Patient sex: M
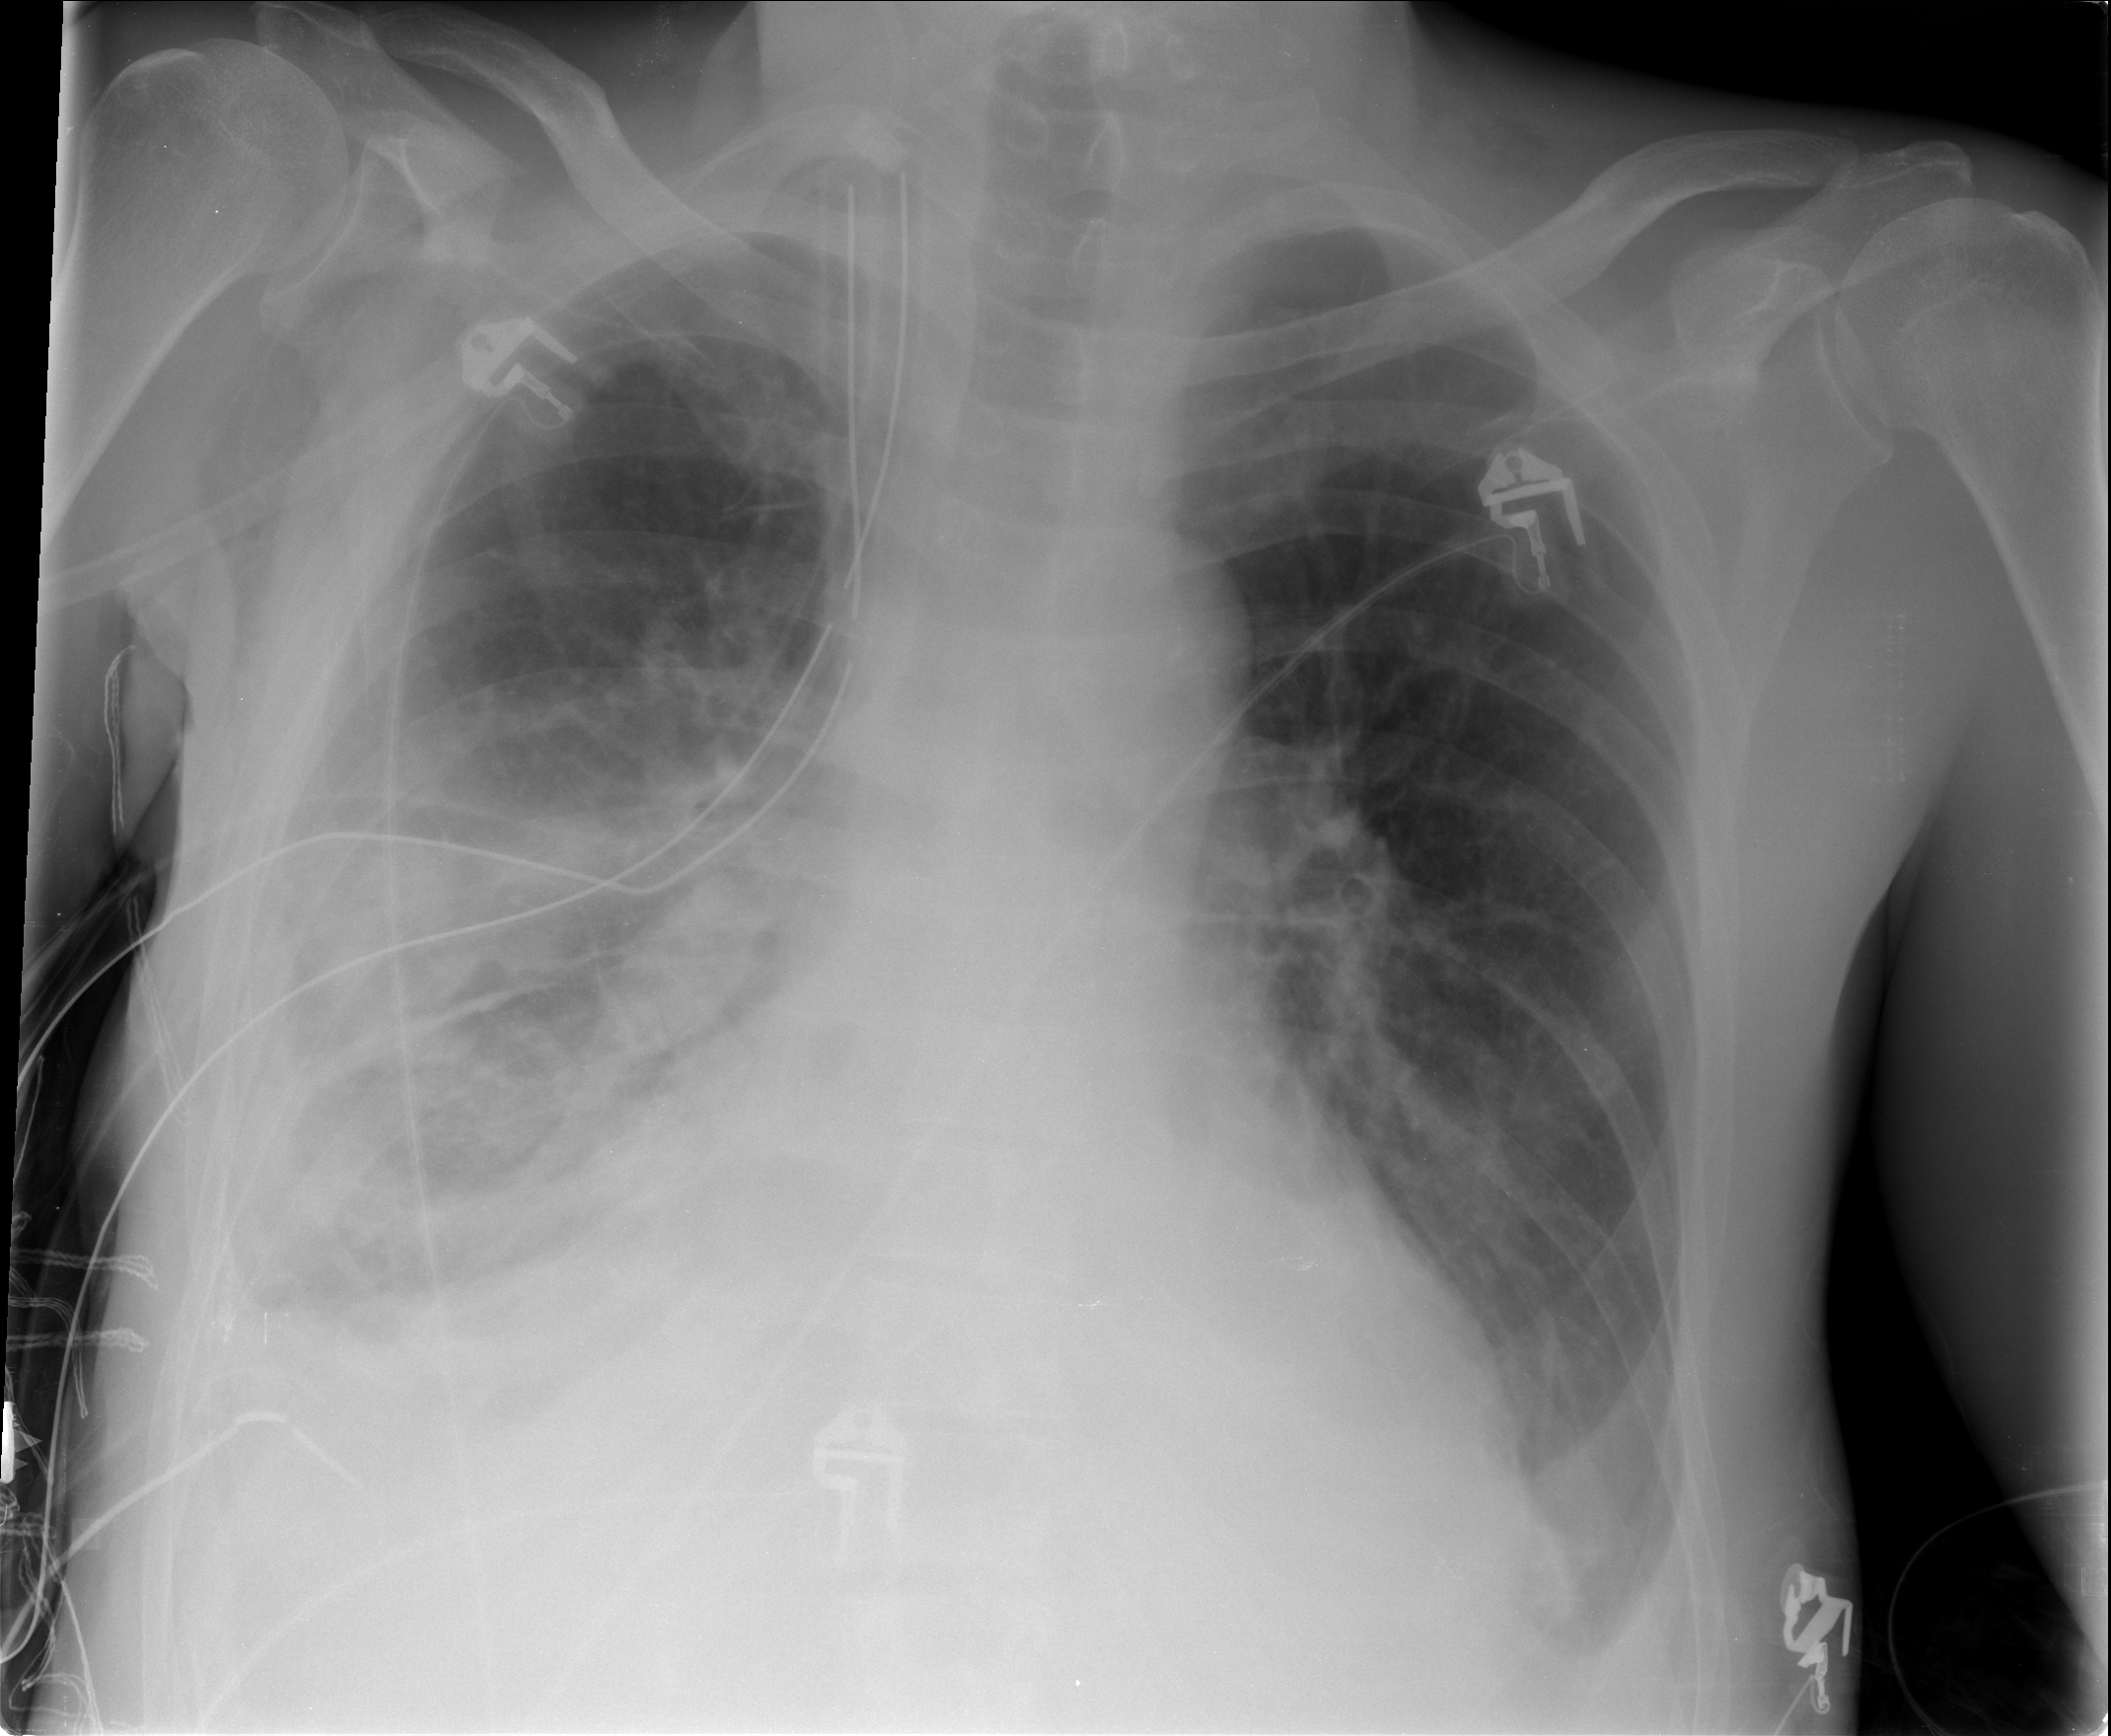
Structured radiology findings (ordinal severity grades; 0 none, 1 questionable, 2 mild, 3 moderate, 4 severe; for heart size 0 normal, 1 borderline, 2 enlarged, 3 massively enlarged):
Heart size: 1
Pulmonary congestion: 0
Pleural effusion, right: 2
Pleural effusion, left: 2
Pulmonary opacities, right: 1
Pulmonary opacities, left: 0
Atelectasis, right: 3
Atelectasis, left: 2